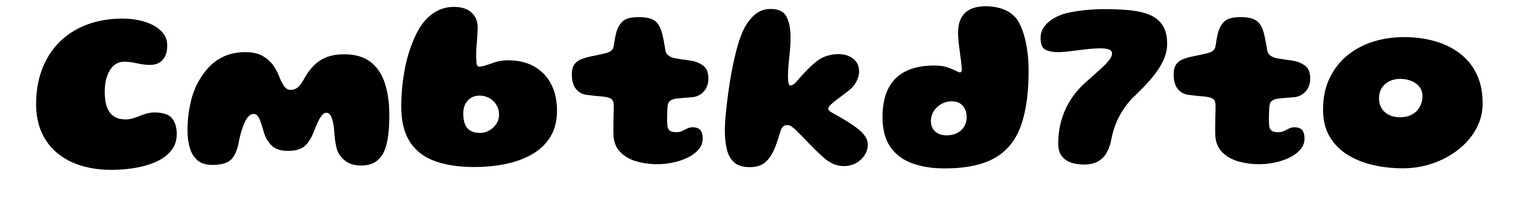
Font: Gluten_ExtraBold